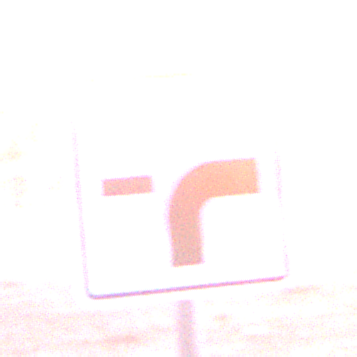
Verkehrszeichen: VerlaufVorfahrtsstrasse9
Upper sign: Vorfahrtsstrasse
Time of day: SunriseSunset
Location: Outdoor (Nature)
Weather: Clear
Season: NotSpecified
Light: Natural